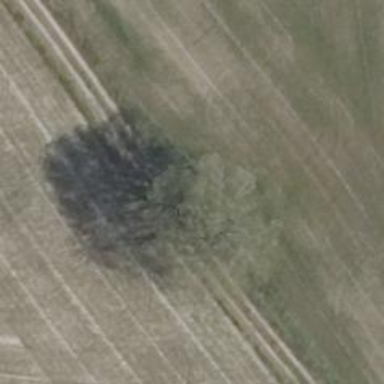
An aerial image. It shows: Deciduous tree with broadleaved leaves.